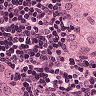
Metastatic tissue present: yes